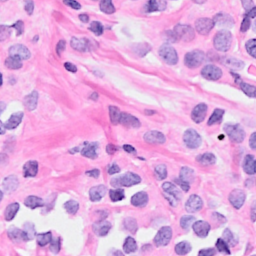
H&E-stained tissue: Breast